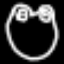
Label: frog